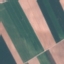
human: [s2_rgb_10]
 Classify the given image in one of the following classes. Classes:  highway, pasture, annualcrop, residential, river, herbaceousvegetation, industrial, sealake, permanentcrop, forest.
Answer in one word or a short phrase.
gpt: AnnualCrop